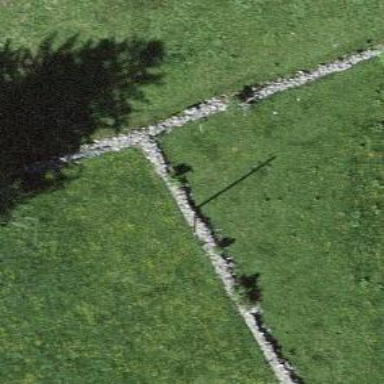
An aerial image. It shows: Wall is shown in the image.